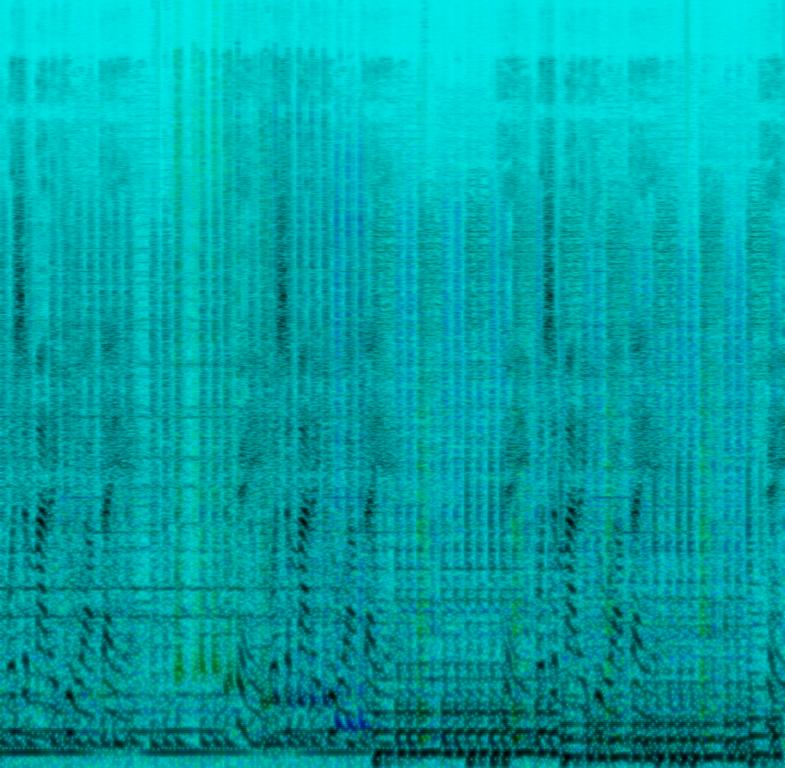
This song contains digital drums playing along with a synth bass line creating the foundation of this song. Some drum elements are panned to both sides of the speakers. A synth lead sound is playing a high pitched melody and a male voice sample is used as a loop to create a melody. This song may be playing for a youtube video.